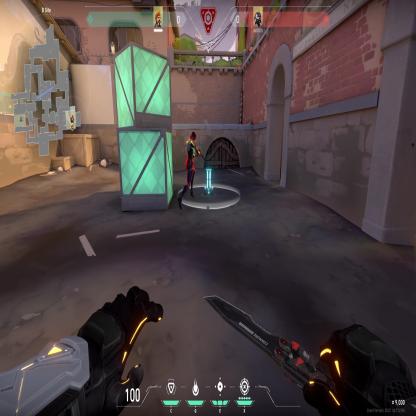
Label: planted spike ; enemy